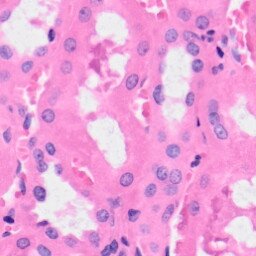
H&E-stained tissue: Kidney